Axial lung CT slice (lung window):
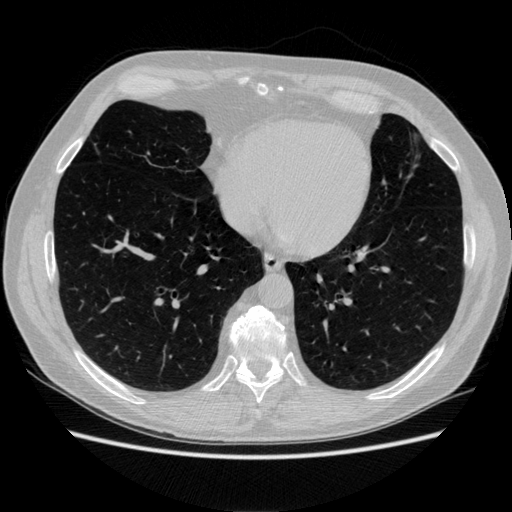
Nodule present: no